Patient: sex M, age 48
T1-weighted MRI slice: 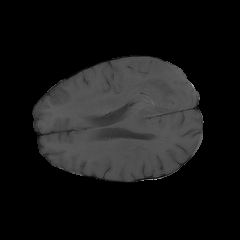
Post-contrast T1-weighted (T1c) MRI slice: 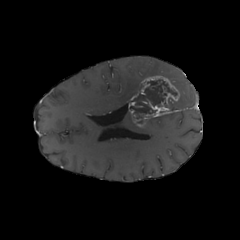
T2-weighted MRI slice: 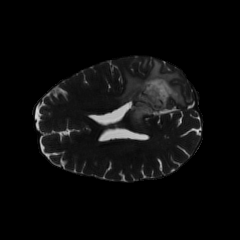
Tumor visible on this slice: yes
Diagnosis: Glioblastoma, IDH-wildtype
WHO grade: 4